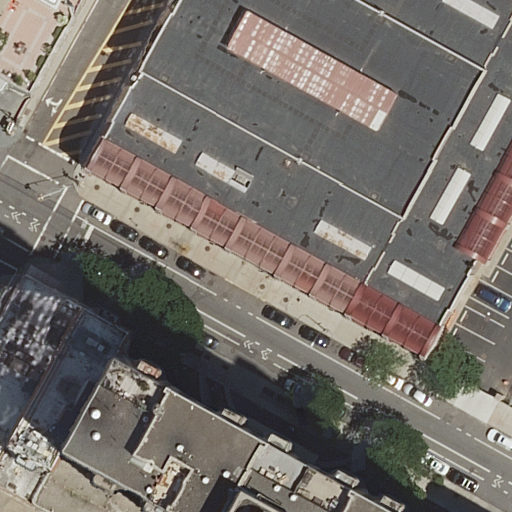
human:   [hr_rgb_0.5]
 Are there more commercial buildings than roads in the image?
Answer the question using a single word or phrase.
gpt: no

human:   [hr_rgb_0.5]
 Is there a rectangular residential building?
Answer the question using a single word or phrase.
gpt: yes

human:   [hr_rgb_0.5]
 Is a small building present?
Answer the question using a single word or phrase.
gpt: no

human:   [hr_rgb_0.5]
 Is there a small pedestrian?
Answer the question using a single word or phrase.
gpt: yes

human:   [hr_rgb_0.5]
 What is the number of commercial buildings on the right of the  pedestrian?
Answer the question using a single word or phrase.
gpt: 1

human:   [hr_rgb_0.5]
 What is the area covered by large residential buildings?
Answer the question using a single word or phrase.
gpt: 1108m2

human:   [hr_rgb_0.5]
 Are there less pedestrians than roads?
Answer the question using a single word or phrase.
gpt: yes

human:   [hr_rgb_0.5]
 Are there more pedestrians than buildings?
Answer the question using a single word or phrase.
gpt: no

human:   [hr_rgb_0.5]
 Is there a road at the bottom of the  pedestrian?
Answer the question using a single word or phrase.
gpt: no

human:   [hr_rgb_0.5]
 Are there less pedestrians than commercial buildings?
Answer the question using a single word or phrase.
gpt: no

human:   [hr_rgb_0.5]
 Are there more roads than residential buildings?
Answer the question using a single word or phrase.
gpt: no

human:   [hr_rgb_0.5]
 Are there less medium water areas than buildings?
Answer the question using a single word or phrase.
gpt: yes

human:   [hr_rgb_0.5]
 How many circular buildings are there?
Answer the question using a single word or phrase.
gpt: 0

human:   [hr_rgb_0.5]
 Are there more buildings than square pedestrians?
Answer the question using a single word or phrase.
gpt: yes

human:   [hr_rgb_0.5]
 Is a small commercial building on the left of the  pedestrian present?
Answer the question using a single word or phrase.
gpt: no

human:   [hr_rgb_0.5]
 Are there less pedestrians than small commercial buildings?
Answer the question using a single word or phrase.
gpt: no

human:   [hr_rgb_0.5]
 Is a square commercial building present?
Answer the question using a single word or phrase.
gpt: no

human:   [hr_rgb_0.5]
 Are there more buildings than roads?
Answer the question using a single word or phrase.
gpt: yes

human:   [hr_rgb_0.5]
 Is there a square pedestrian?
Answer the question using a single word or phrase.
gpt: no

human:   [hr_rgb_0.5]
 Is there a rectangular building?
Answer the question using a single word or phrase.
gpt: yes

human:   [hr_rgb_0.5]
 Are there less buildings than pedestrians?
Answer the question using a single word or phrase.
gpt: no

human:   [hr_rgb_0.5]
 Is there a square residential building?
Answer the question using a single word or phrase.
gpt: no

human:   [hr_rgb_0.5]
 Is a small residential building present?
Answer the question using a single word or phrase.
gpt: no

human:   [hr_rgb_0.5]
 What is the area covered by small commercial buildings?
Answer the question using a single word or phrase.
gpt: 0m2

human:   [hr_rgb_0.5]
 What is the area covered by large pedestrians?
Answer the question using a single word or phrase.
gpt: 0m2

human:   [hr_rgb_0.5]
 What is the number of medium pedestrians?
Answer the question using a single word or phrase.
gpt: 0

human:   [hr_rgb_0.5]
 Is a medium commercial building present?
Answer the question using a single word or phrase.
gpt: no

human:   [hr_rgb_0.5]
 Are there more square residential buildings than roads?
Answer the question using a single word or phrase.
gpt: no

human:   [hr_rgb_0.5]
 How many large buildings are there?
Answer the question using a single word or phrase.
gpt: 2

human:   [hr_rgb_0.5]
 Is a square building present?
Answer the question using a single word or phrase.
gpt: no

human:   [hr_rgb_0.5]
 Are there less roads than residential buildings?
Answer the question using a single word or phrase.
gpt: no

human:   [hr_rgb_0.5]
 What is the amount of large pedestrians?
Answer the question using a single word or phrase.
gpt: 0

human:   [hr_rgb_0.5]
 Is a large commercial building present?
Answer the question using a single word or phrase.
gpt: yes

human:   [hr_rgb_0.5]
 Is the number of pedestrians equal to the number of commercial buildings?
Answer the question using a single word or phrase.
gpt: yes

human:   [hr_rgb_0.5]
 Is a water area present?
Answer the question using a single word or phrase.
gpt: no

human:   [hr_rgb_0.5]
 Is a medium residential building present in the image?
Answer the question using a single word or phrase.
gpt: yes